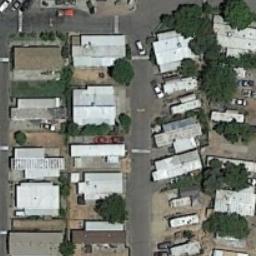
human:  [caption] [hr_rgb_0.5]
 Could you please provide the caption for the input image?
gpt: Numerous buildings of different shapes and sizes are in mobile home parks .

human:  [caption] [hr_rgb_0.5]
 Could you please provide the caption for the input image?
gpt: The mobile home park is next to the road .

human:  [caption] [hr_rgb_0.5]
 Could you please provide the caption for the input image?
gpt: There are moving homes in this rectangular area .

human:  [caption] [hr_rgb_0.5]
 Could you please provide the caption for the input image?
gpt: The mobile home park has some dense mobile homes and some trees are among these mobile homes .

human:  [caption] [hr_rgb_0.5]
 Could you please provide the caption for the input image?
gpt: There are some gray buildings and green trees in the mobile home park .